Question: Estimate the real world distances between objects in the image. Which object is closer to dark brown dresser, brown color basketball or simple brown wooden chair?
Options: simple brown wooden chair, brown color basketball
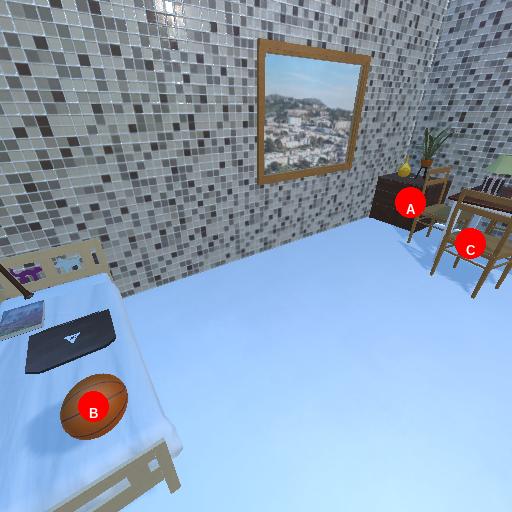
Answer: simple brown wooden chair